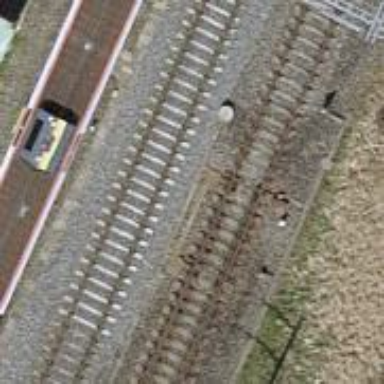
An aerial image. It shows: Railway switch.